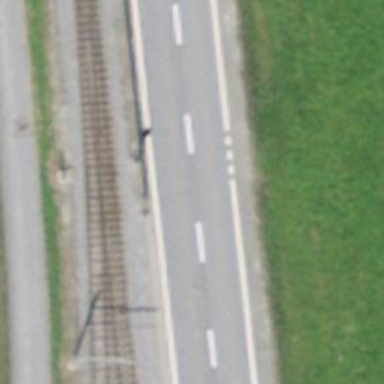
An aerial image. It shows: Railway signal.